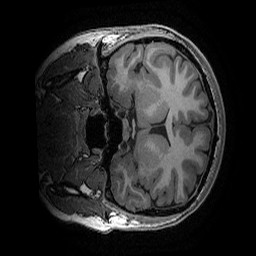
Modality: T1w
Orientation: coronal
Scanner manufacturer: ge
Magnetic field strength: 3 T
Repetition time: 0.008156 s
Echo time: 0.00318 s